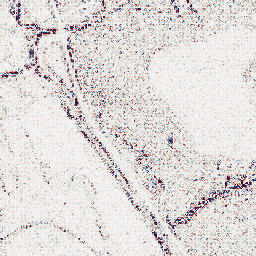
Category: wavelet
Decomposition family: wavelet_reverse_biorthogonal
Decomposition parameters: wavelet: rbio1.3
level: 1
Upsampling method: area
Upsampling parameters: scale: 2
Upsampling scale: 2